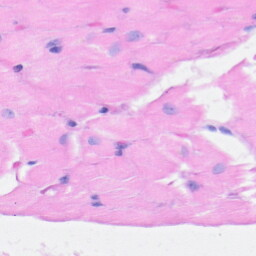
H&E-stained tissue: Heart